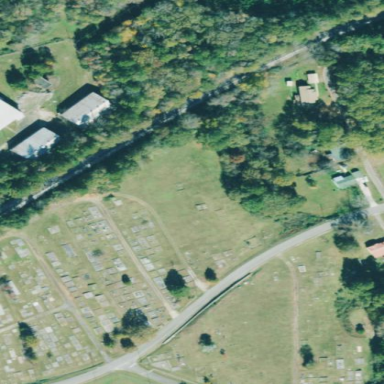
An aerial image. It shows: Cemetery.